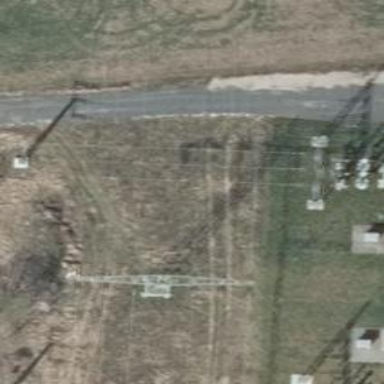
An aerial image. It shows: Three power lines with cables.